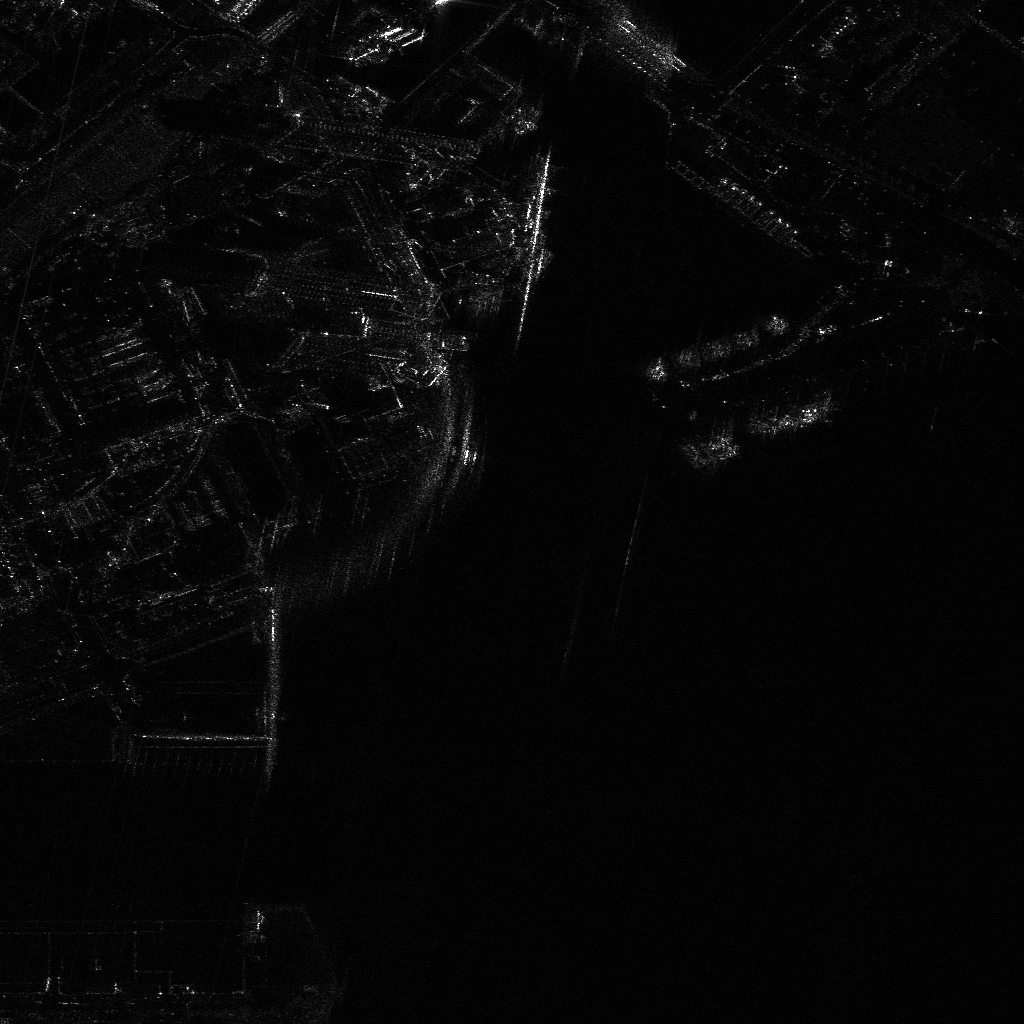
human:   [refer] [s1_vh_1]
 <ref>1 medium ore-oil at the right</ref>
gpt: <box>[[68, 26, 71, 41, 72]]</box>

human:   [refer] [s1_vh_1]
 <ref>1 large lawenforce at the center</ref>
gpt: <box>[[67, 40, 71, 47, 70]]</box>